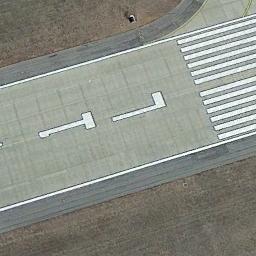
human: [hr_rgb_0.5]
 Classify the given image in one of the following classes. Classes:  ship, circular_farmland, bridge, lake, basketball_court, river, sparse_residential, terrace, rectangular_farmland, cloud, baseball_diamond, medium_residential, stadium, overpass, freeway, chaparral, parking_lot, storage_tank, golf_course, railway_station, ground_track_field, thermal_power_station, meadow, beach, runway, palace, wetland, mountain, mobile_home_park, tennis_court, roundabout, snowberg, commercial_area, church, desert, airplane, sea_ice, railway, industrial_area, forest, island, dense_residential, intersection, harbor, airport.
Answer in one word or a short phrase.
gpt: runway